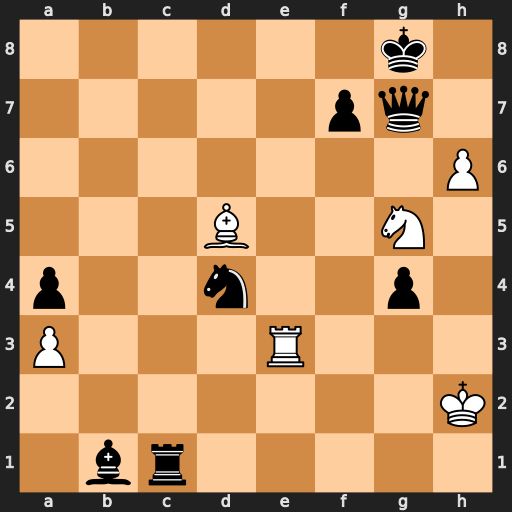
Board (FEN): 6k1/5pq1/7P/3B2N1/p2n2p1/P3R3/7K/1br5
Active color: w
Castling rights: -
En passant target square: -
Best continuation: Re8+ Qf8 Bxf7+ Kh8 Rxf8#